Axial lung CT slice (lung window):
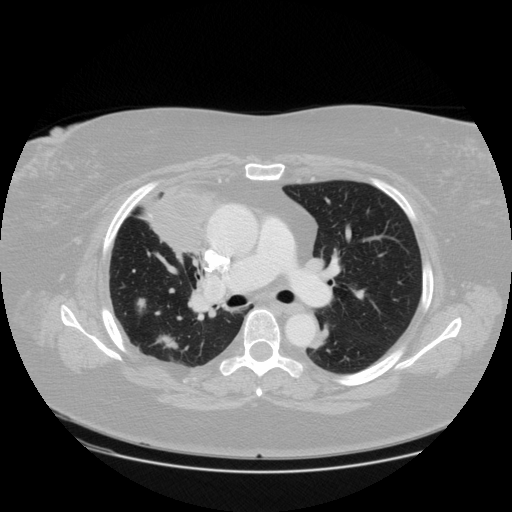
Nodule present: yes
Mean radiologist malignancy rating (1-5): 4.5